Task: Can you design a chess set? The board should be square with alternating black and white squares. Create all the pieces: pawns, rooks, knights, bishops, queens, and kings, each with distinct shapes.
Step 5457:
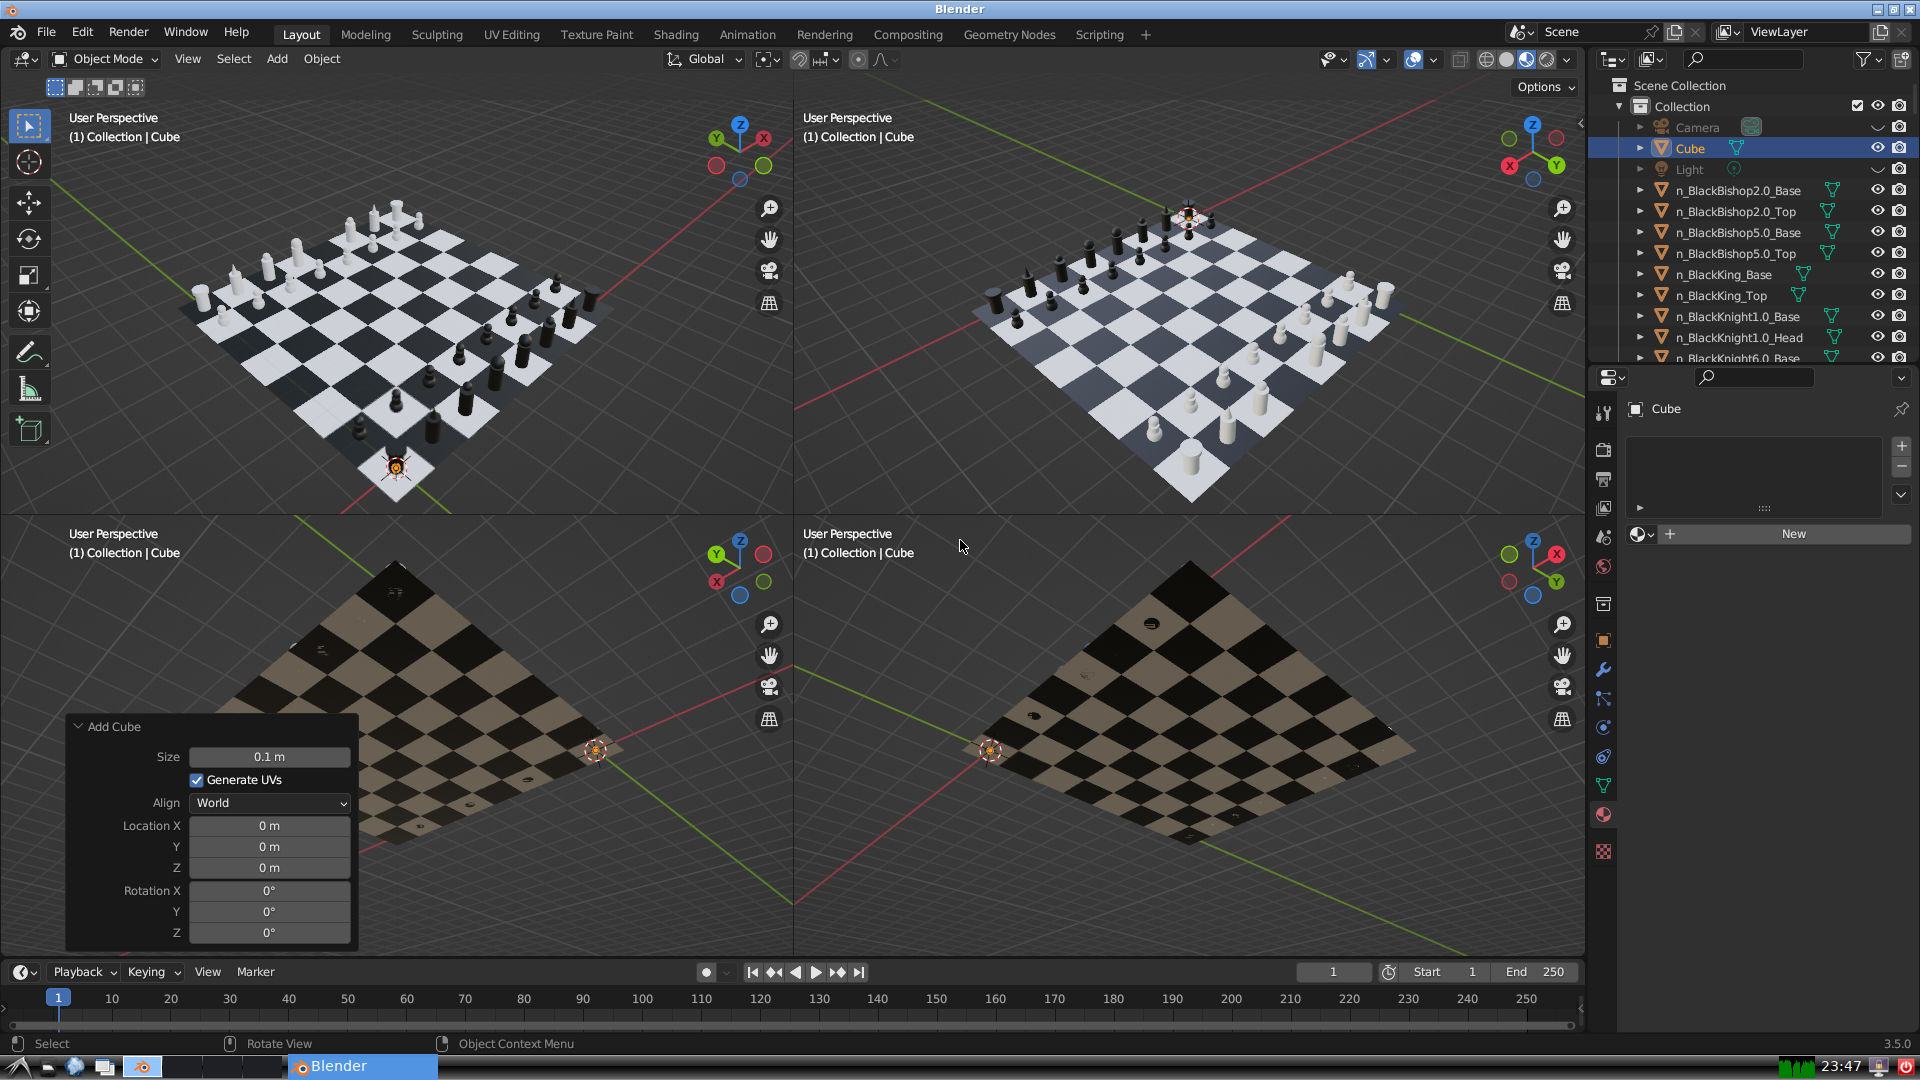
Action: {"key_press": ['Ctrl, Home']}